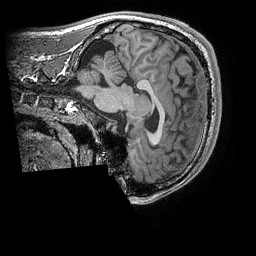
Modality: T1w
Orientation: sagittal
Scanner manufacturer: ge
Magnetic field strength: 3 T
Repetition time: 0.008184 s
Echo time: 0.003192 s